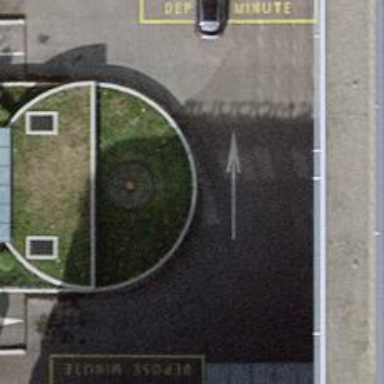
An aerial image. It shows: Parking entrance.